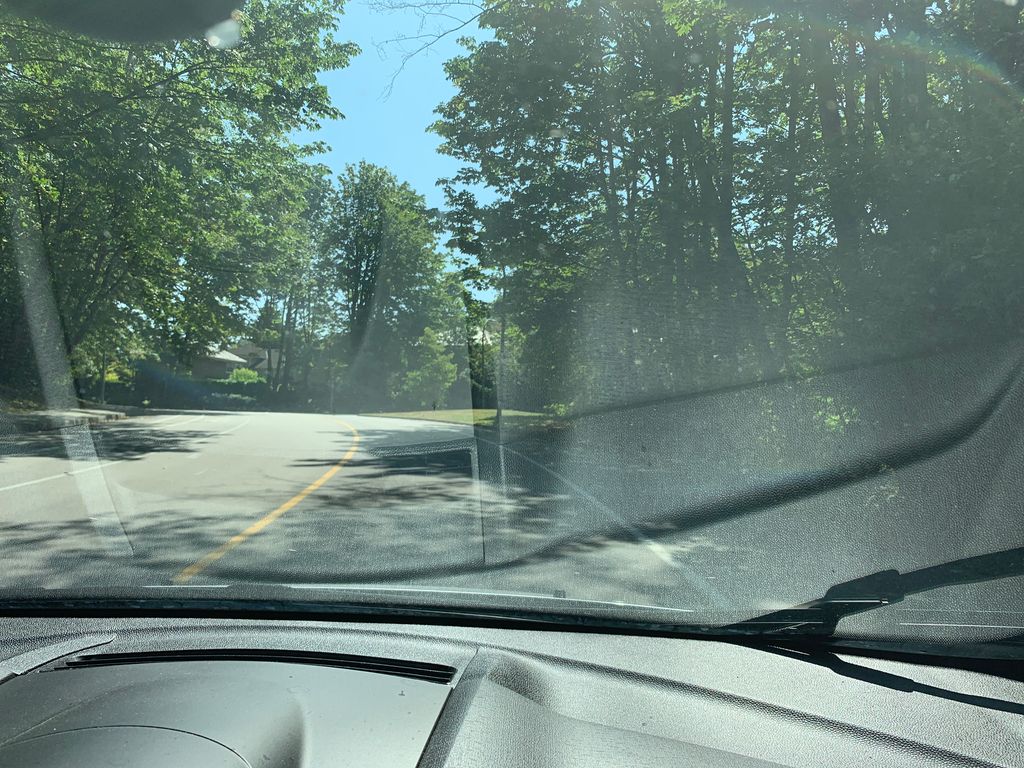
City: vancouver